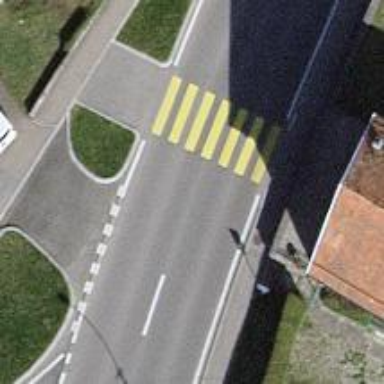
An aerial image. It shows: Zebra crossing on the road.